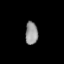
Tissue: lung
Cell type: Fibroblasts
Senescence score: 0.5488
Nuclear area (px): 282
Mean DAPI intensity: 147.376